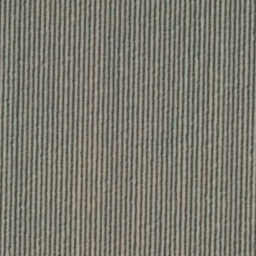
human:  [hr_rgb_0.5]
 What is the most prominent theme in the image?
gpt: farmland